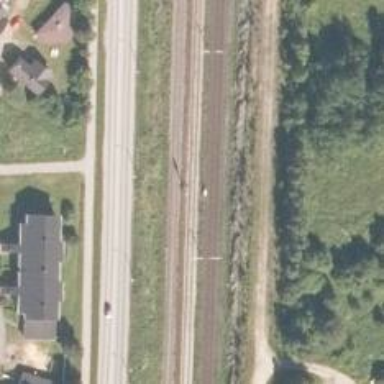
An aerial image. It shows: Railway signal.